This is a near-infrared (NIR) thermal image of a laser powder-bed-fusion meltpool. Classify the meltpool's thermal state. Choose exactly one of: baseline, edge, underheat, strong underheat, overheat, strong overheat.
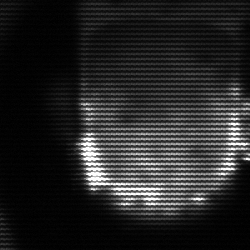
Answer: baseline